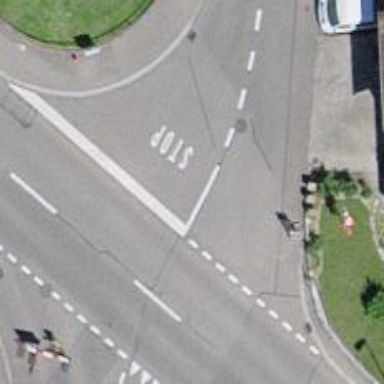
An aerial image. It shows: Stop road.